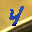
Label: 4